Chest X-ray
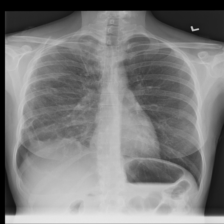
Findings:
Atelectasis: negative
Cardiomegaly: negative
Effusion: negative
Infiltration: negative
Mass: negative
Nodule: negative
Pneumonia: negative
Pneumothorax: negative
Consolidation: negative
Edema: negative
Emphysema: negative
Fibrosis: negative
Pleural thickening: negative
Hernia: negative